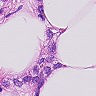
Metastatic tissue present: yes